Question: I think I'll explain this best with an image.

I am using this line of code for datagridview above :
'''
Dim SQLString As String = "SELECT NALOG, KONTO, DATPRO, BRDOK, OPIS, DUGUJE, POTRAZUJE FROM PROMGL WHERE NALOG LIKE '%U-%' AND DATPRO between #1/1/2014# and #12/31/2014#"
'''
What I would like to do is only to take NALOG U-0004 and U-0005 in datagridview because they have "2702" in KONTO, since NALOG U-0001, U-0002 and U-0003 don't have "2702" I would like for them to be ignored.
If I add 'WHERE KONTO LIKE %2702%' I'll get only 2702 items in datagridview and other parts of NALOG that contains 2702 will be ignored and I would like to populate datagridview with complete NALOG if in KONTO is item 2702.
Is is possible to insert that condition within this condition 'WHERE NALOG LIKE '%U-%''
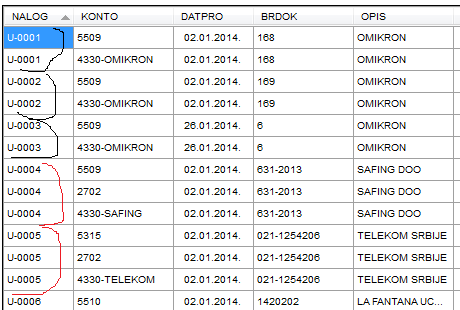
Answer: You can use a subquery to do that.
'''
SELECT * From yourTable WHERE Nalog IN
(SELECT Nalog FROM yourTable
WHERE NALOG LIKE '%U-%'
AND DATPRO between #1/1/2014# and #12/31/2014#
AND KONTO LIKE '%2702%')
'''